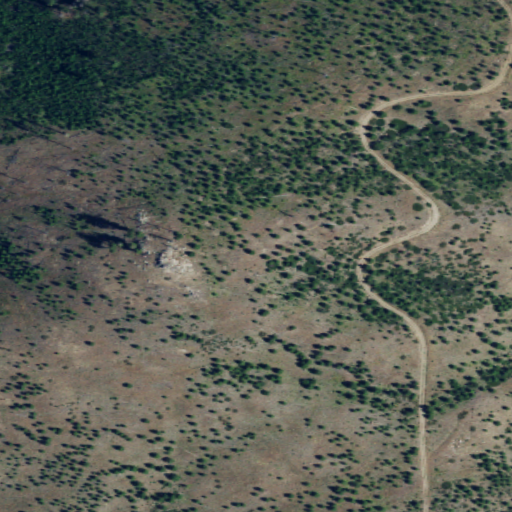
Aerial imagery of mountain in Washington named Bear Mountain containing shrub, grassland, and evergreen forest